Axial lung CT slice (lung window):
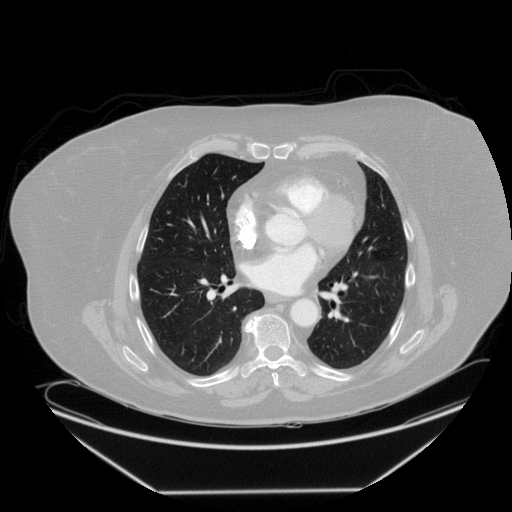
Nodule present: no